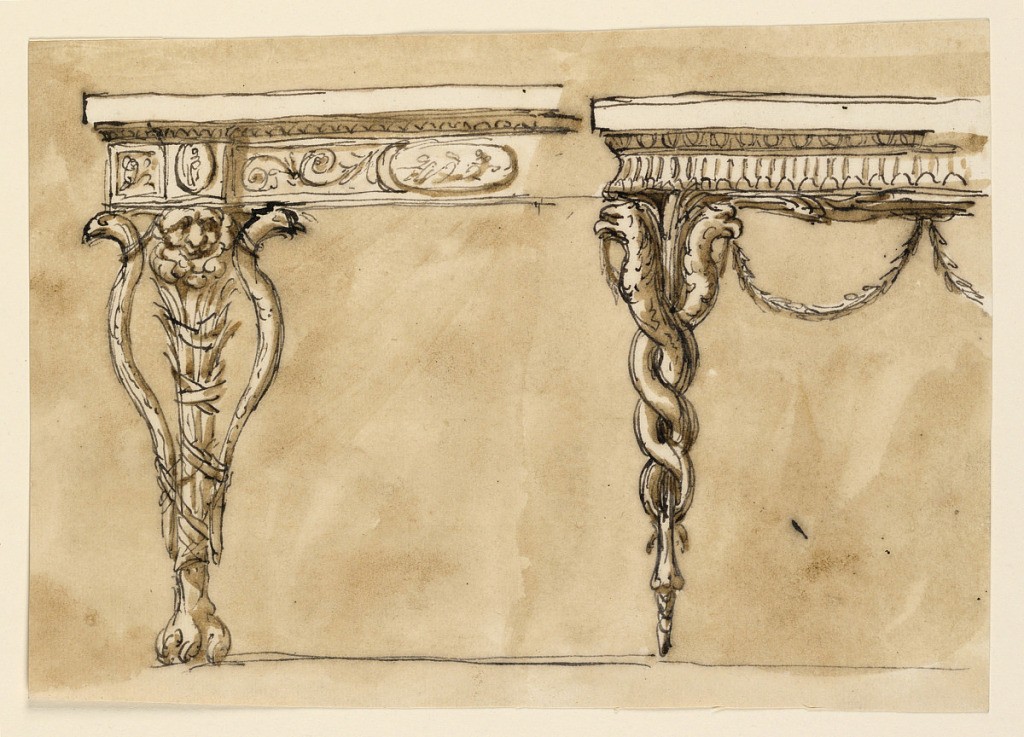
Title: Console tables
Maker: Giuseppe Barberi, Italian, 1746–1809
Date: ca. 1785–1790
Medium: Pen and brown ink, brush and brown wash on off-white laid paper, lined
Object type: Drawing
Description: Two left sides. At leftL the support has a lion's foot, above which is a bunch of palm branches fastened by ribbons. On top is a mask. Two snakes, curved outward and seen in profile, are fastened to it, below by the same ribbons, above by slopes. Frame and top are an etablature with representations in medallions and with rinceaux in the frieze. At right, the support is a branch with two entwined snakes with birds' heads. They spport festoons. Frame and top form an entablature with architectural ornamentation springing from a row of small leaves. Usual background.